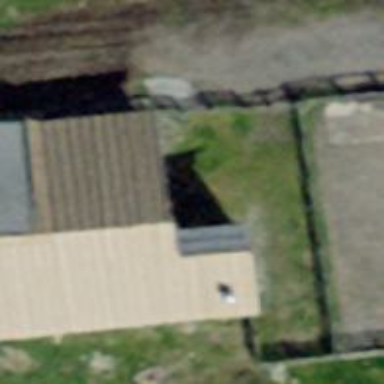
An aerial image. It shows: Fence made of wood.